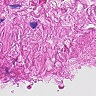
Metastatic tissue present: no